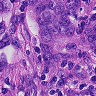
Metastatic tissue present: yes